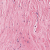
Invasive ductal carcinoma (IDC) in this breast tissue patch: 0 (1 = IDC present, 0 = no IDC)